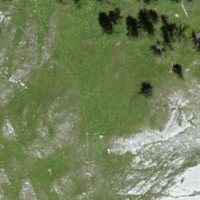
EUNIS habitat code: 48
Species observed at this site:
Dactylorhiza sambucina